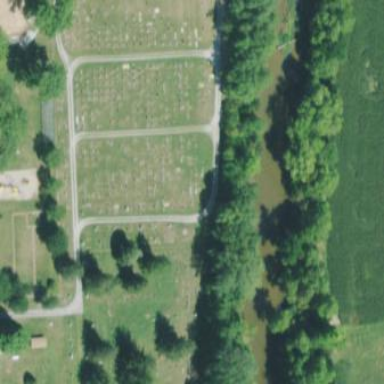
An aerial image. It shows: Cemetery.